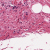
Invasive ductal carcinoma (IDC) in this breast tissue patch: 0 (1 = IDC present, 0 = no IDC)